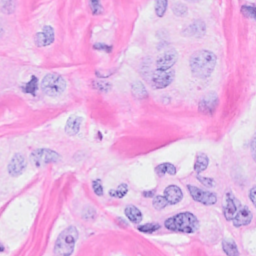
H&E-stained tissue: Breast